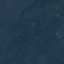
Land use / land cover class: Forest